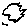
Label: cloud